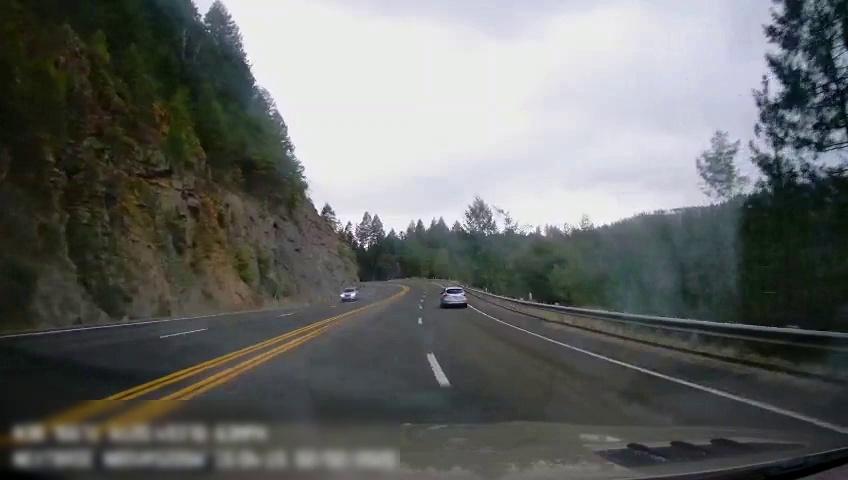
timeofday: Day
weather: Cloudy
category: Drivable Space
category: Vehicles | Car
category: Vehicles | Car
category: Lanes | Alternate Lane
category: Lanes | Alternate Lane
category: Lanes | Alternate Lane
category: Lanes | Current Lane
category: Lanes | Current Lane
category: Lanes | Alternate Lane